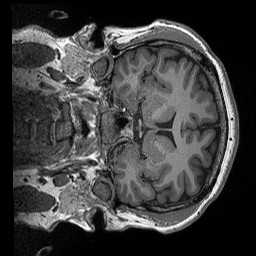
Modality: T1w
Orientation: coronal
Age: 23
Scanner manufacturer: siemens
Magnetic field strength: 3 T
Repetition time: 2.3 s
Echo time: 0.00296 s